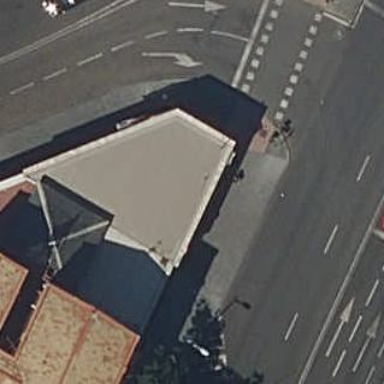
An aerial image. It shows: View of roof of building.